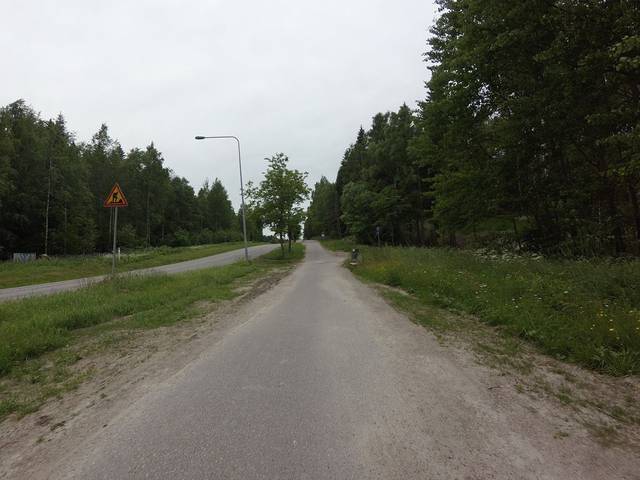
Region: Finland
Coordinates: 60.177, 24.714